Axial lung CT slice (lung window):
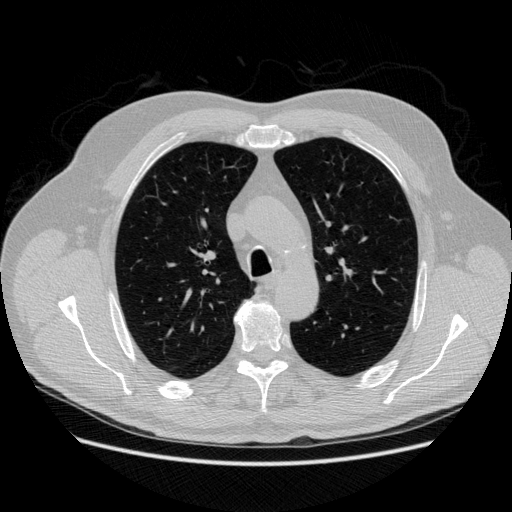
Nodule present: yes
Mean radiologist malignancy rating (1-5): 3